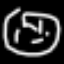
Label: clock